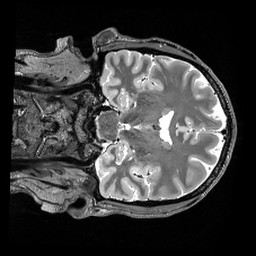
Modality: T2w
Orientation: coronal
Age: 46
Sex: male
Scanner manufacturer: siemens
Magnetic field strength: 3 T
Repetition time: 3.2 s
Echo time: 0.56 s